Question: I have a Winforms VB.NET application that uses a 'WebBrowser' control to render HTML.
The 'WebBrowser' is embedded into a 'Panel', which is on another 'Panel'. So the embedding is Form --> 'Panel' --> 'Panel' --> 'WebBrowser'
Whenever the 'DocumentText' surpasses the visible borders of the 'WebBrowser' the scrollbar is displayed and you'd think you can scroll with it, but you can't. The scrollbar does not respond to the mouse input. I debugged for hours now and can't find a solution. Another thing that is off, is that this is the only control where visual styles seem to be deactivated. The scrollbar looks different than other scrollbars on the panel.
In summary:
1. Only control that seems to have visual styles disabled
2. Can't use scrollbar, even though it is not greyed out and actually displays a bar.
I've already created a sample project with this setup, which does not show the same problem. What could be happening here?

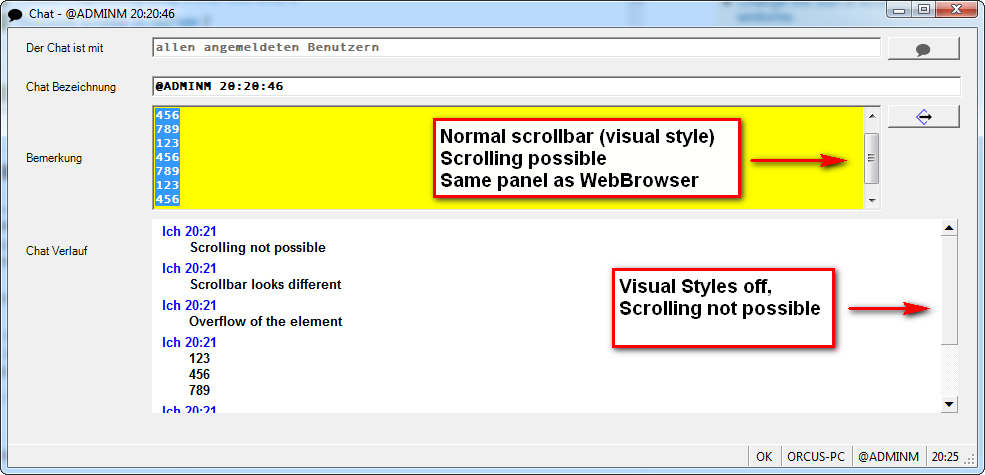
Answer: Okay, I guess I had a pretty unique situation here.
In my code, the 'WebBrowser' was casted to a 'Control' and then set to 'Enabled = False', which works for a 'Control', but is not supported for the 'WebBrowser'. Afterwards the 'WebBrowser' was set to 'Enabled = True'. So internally, the 'WebBrowser' was not selectable, because 'Enabled' was 'False' even though this is unsupported by the 'WebBrowser'.
'''
Dim xBrowser As WebBrowser
Dim xControl = CType(xBrowser, Control)
xControl.Enabled = False 'Works
xBrowser.Enabled = True 'Does not work.
'Result: WebBrowser not selectable.
'''